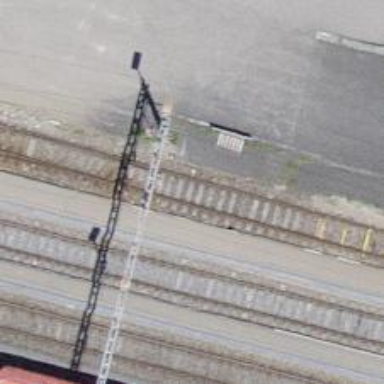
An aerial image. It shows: Railway switch.